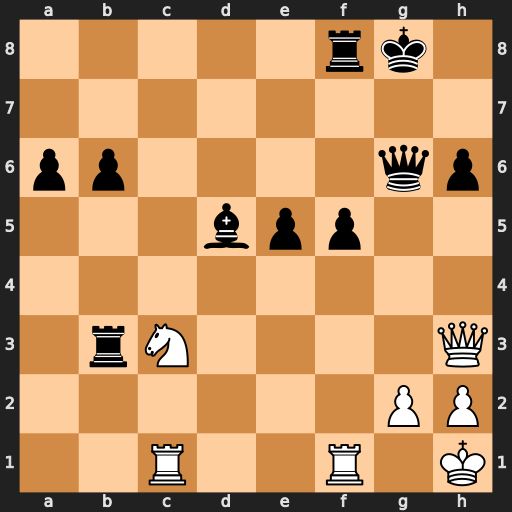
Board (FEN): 5rk1/8/pp4qp/3bpp2/8/1rN4Q/6PP/2R2R1K
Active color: w
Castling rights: -
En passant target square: -
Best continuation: Nxd5 Rxh3 Ne7+ Kf7 Nxg6